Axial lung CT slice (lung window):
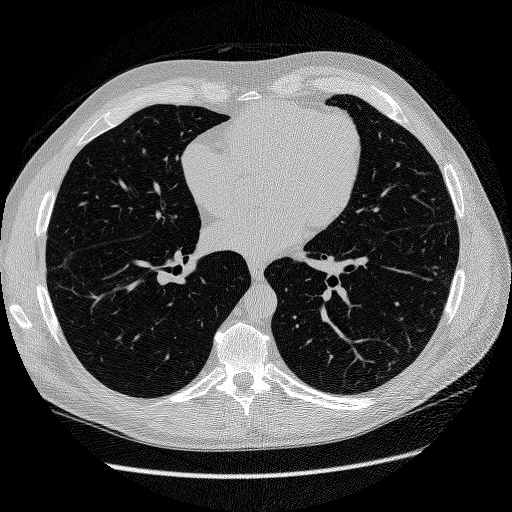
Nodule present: no